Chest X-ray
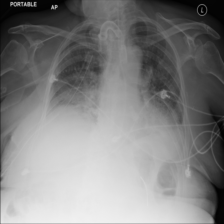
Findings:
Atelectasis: negative
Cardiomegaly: negative
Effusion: negative
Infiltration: negative
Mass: negative
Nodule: negative
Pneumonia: negative
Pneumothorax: negative
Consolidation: negative
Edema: negative
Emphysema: negative
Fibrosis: negative
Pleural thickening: negative
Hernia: negative